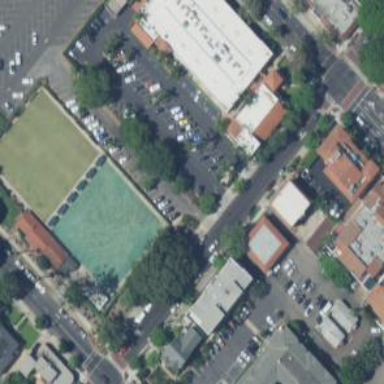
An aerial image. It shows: Bowls sport pitch for leisure land.